Aerial crown-view tile of a tropical tree (Barro Colorado Island, Panama), acquired 20250512:
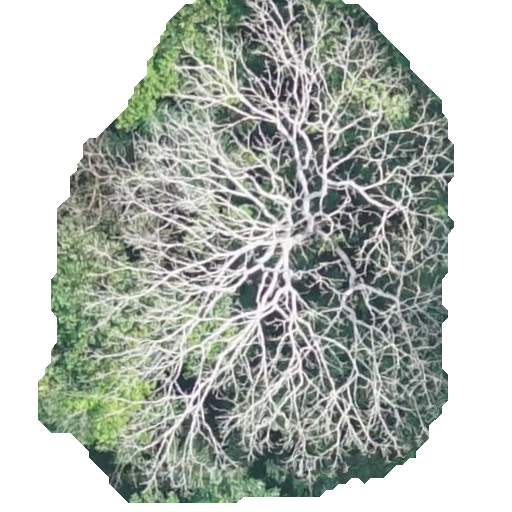
Species: Dipteryx oleifera
GBIF accepted scientific name: Dipteryx oleifera
Crown area: 250.912 m²